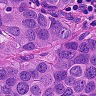
Metastatic tissue present: yes